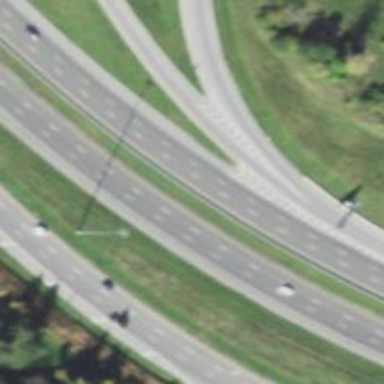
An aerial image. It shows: Asphalt motorway link.